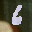
Label: 6